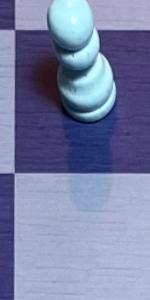
Label: Empty